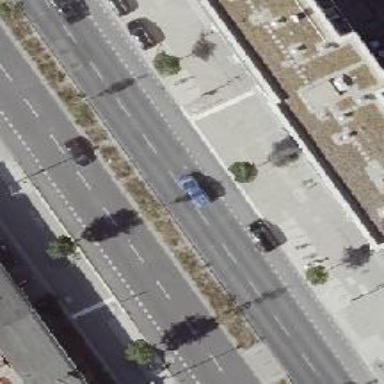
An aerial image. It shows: Primary highway with asphalt surface. There is parallel parking on the right side of the street.